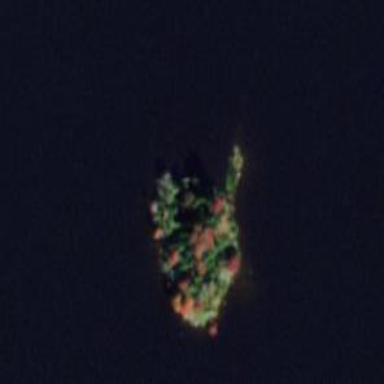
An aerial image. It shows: Islet.